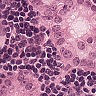
Metastatic tissue present: yes